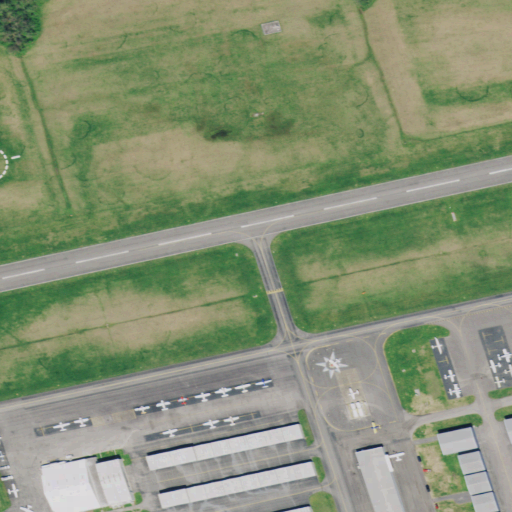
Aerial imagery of island in Tennessee named Dickinson Island containing open development, high intensity development, low intensity development, pasture, medium intensity development, and open water